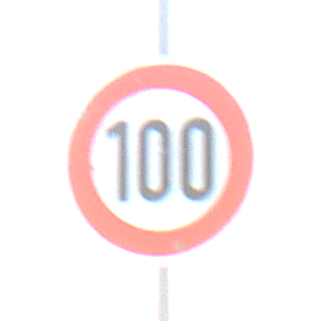
Verkehrszeichen: Geschwindigkeit100
Umgebung: Outdoor, Nature
Tageszeit: SunriseSunset
Wetter: Clear
Licht: Natural
Jahreszeit: NotSpecified
Kontrast: HighContrast